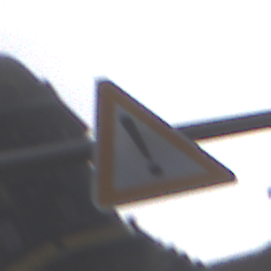
Verkehrszeichen: Gefahrenstelle
Umgebung: Outdoor, Urban
Tageszeit: MorningAfternoon
Wetter: PartlyCloudy
Licht: Natural
Jahreszeit: NotSpecified
Kontrast: LowContrast